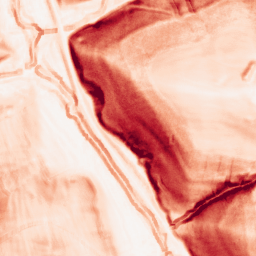
Category: morphological
Decomposition family: morphological_square
Decomposition parameters: operation: gradient
size: 5
Upsampling method: quartic
Upsampling parameters: scale: 2
Upsampling scale: 2